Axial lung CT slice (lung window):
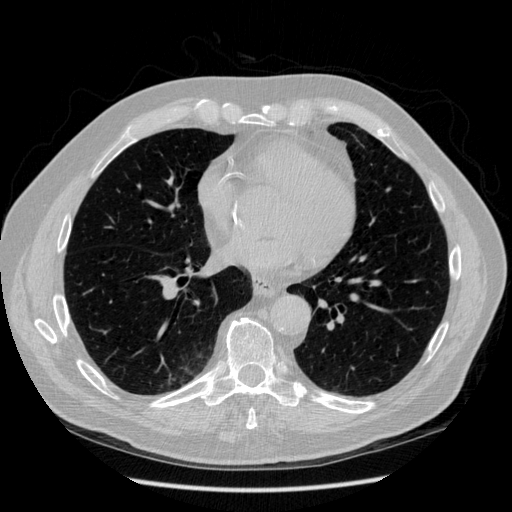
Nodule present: no